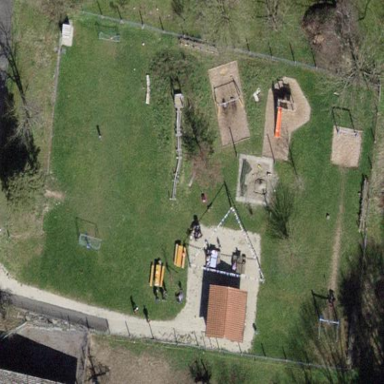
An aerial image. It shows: Playground area for leisure land.